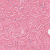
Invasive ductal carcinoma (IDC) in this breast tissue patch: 0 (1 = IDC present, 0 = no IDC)